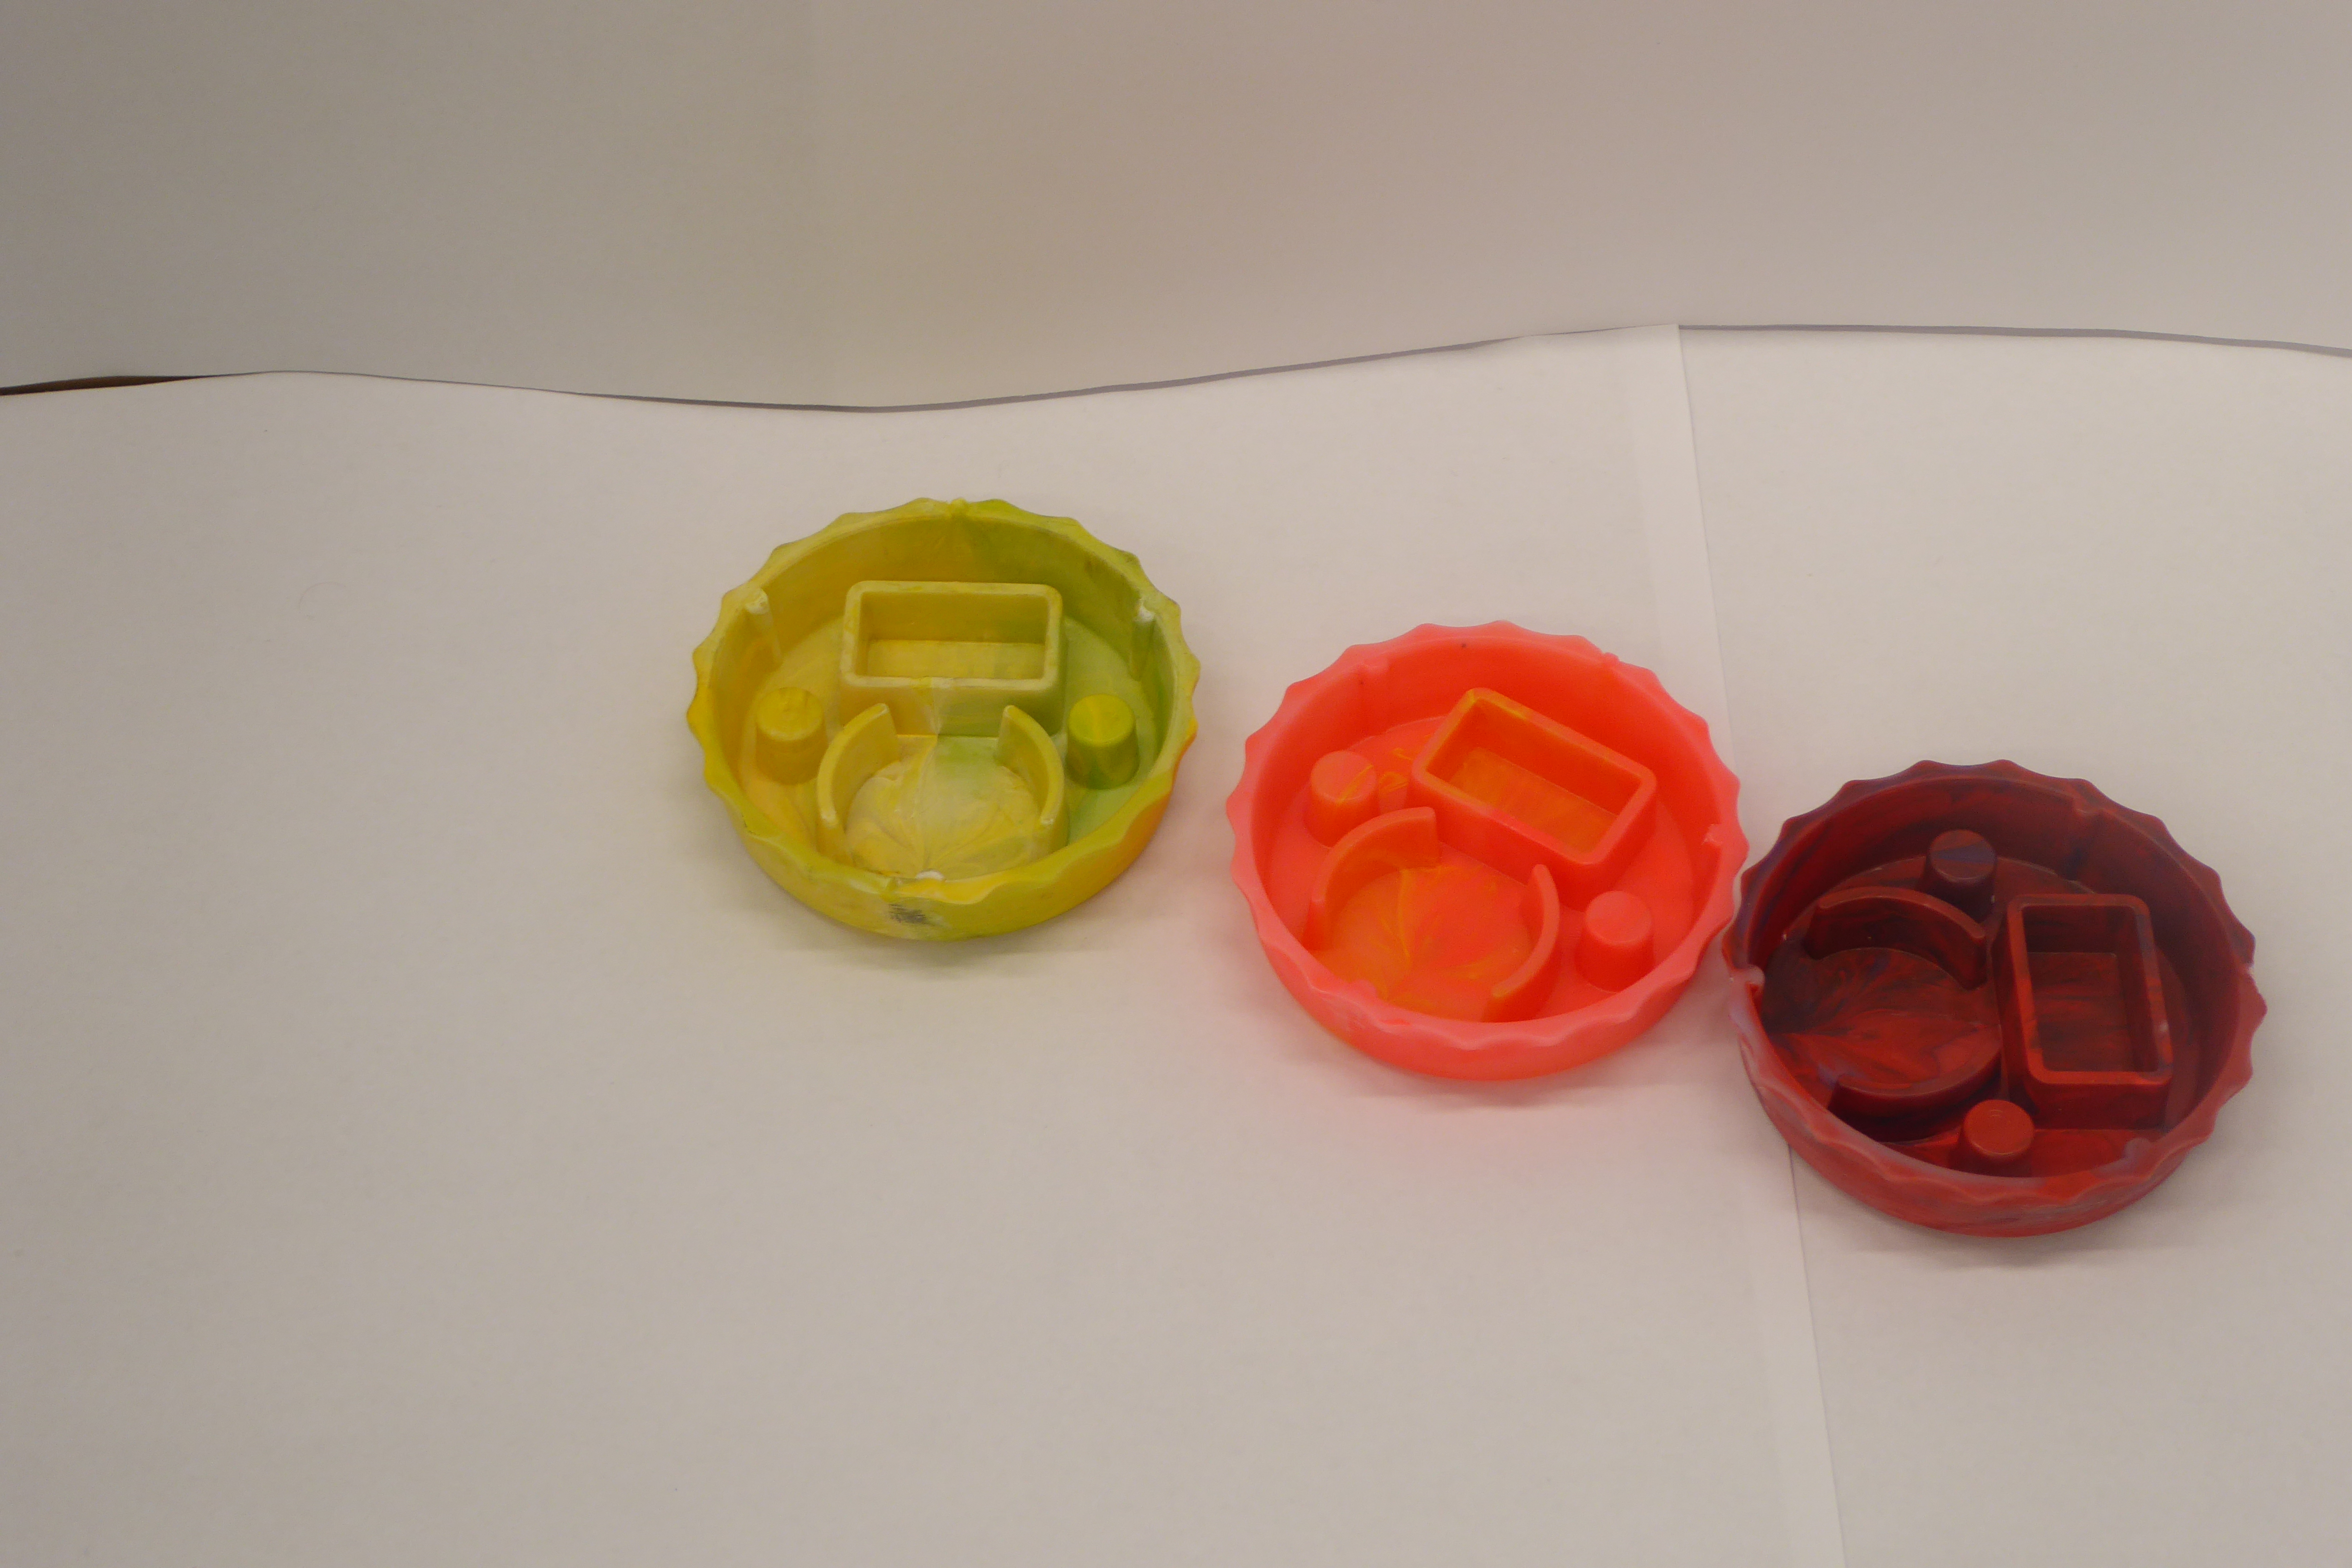
Label: Bottle Opener - Cover